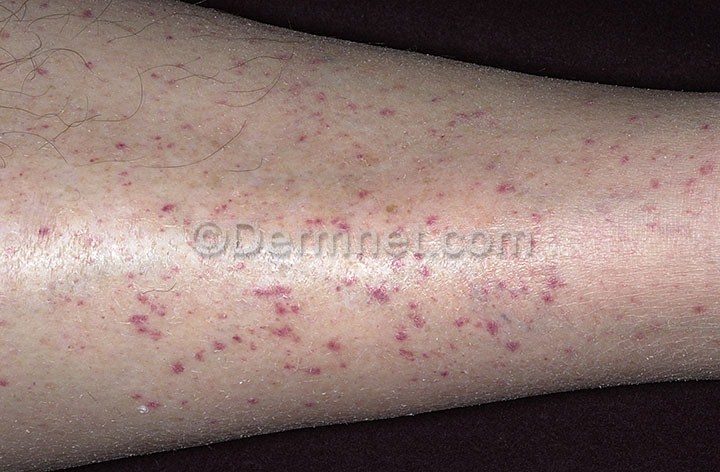
Disease: Vasculitis Photos